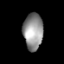
Tissue: lung
Cell type: Fibroblasts
Senescence score: 0.2218
Nuclear area (px): 708
Mean DAPI intensity: 145.959